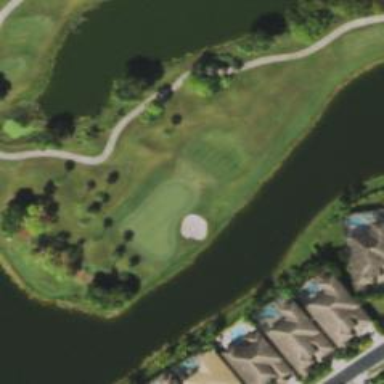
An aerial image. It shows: Golf hole.